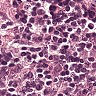
Metastatic tissue present: no